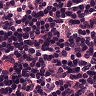
Metastatic tissue present: no